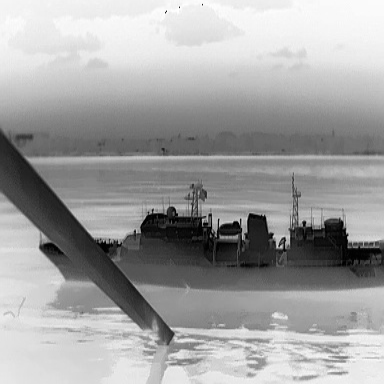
There is a warship in the infrared image.